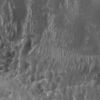
Label: not_dusty